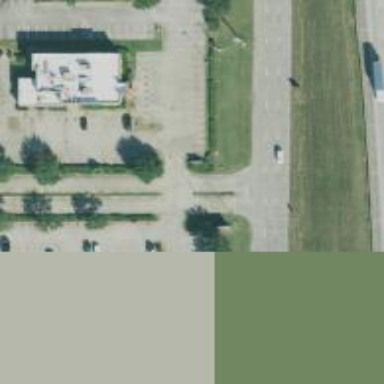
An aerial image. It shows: Driveway.